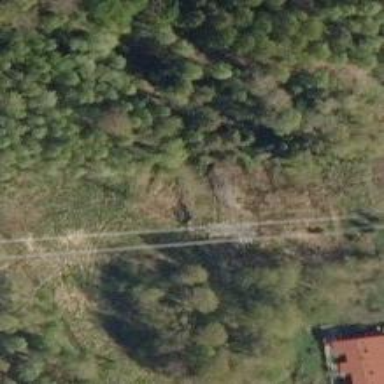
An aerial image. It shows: Path.